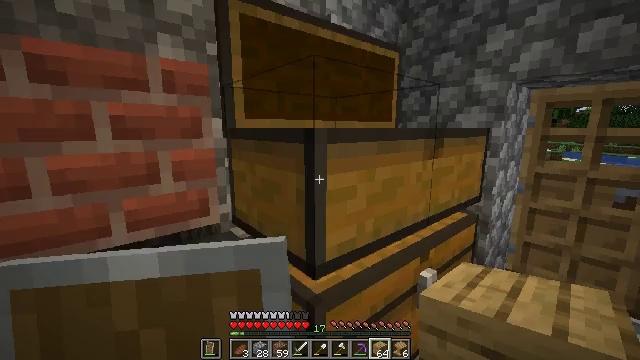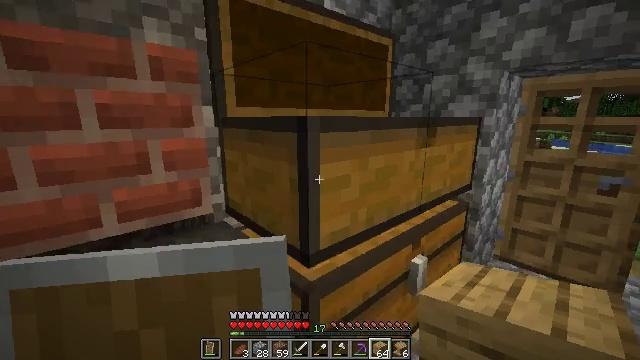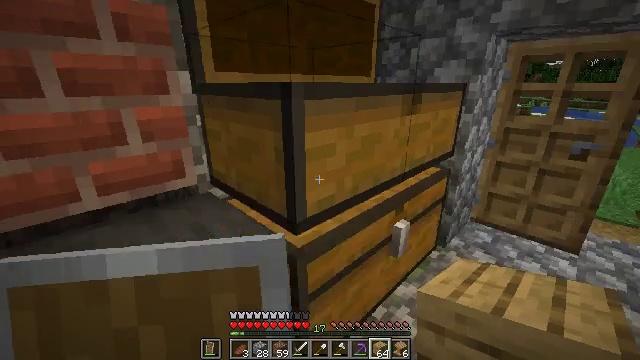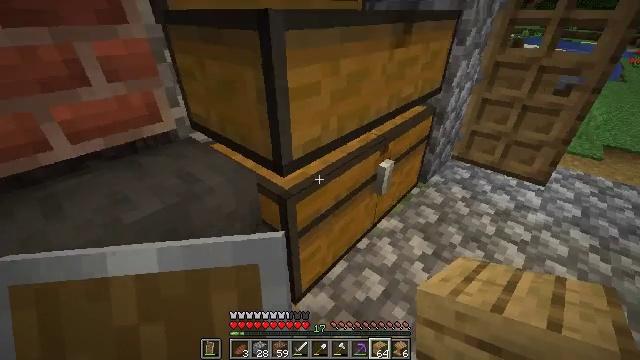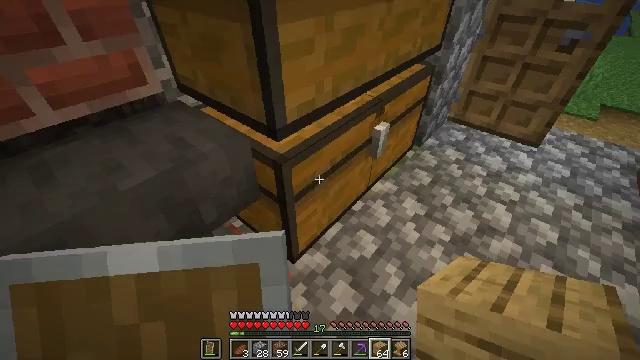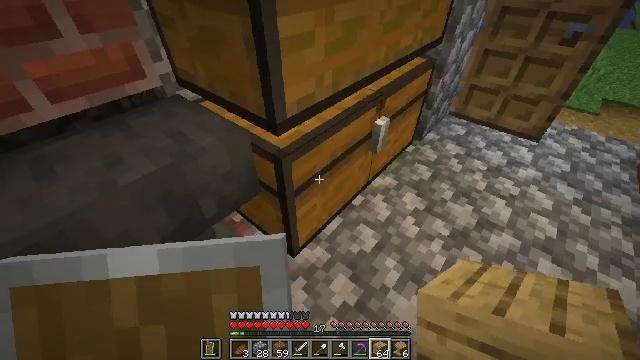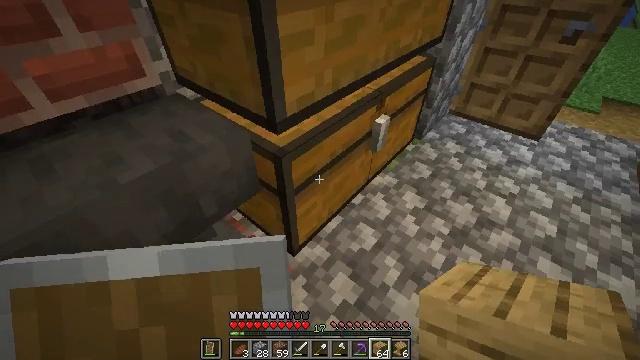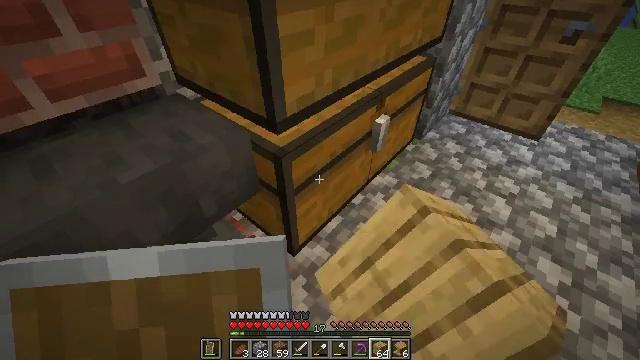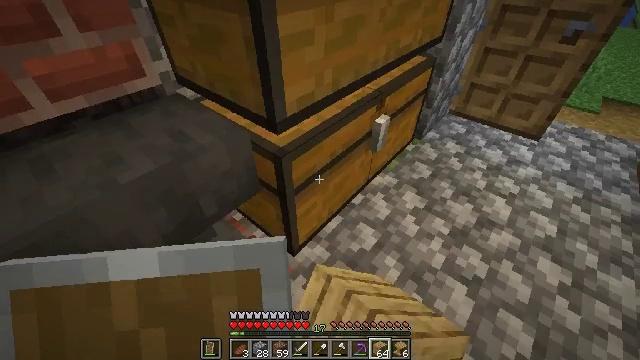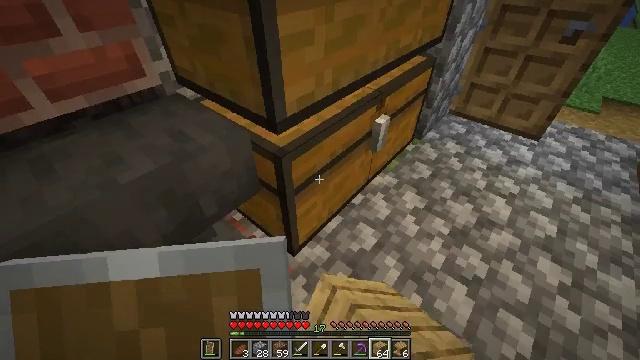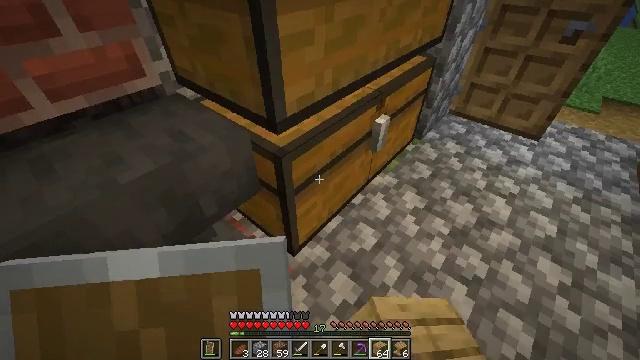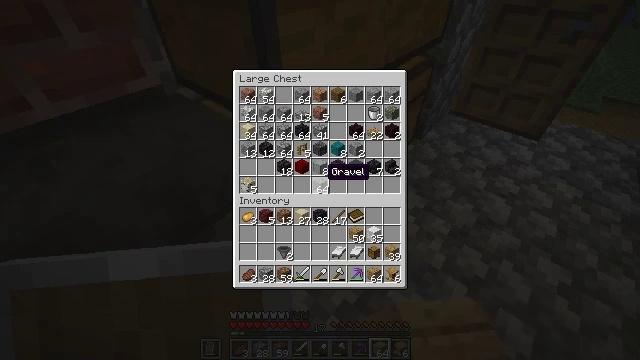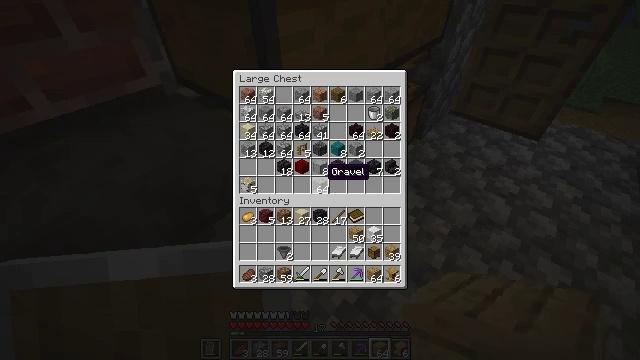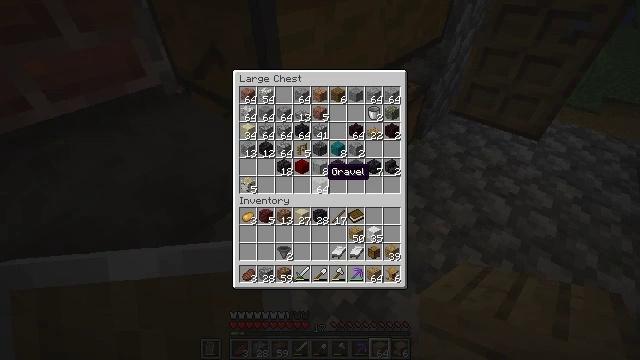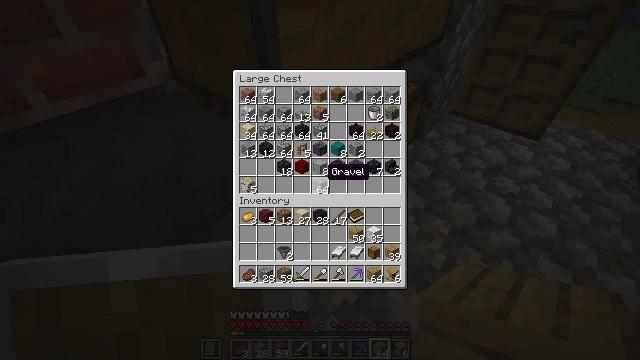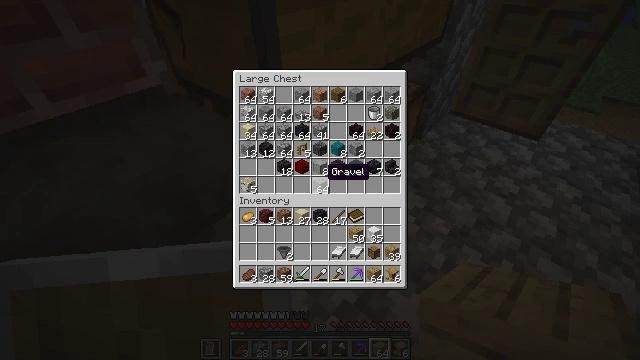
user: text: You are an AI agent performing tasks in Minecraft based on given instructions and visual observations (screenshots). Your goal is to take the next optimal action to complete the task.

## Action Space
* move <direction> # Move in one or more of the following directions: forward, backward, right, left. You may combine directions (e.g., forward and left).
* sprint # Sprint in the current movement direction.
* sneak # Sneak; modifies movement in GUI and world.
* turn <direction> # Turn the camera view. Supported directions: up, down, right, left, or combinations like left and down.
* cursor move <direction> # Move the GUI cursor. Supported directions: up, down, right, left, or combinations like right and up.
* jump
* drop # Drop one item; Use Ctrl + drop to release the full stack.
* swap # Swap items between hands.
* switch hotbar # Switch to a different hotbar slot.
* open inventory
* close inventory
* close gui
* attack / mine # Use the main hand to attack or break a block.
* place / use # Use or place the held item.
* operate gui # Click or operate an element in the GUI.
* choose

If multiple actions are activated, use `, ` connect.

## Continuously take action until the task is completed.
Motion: motion action
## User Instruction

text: Take wooden slabs to craft a composter.
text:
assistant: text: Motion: turn right and down, close inventory
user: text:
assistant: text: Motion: turn right and down, close inventory
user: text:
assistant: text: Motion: turn right and down
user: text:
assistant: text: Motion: turn right and down
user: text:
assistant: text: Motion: turn down
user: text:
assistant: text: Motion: use / place
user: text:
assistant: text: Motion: use / place
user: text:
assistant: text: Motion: use / place
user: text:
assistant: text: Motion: use / place
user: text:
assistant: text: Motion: no_op
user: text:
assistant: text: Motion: no_op
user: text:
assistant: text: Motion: no_op
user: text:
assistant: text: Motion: no_op
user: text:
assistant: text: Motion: no_op
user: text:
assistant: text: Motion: no_op
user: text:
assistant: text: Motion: no_op
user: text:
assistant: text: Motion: no_op
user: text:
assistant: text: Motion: no_op
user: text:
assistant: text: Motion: no_op
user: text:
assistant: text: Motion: no_op
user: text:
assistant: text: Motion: no_op
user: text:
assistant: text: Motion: no_op
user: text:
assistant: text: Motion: turn right and up
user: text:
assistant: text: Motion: turn right and up
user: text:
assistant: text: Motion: turn up
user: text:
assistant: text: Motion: no_op
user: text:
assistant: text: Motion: no_op
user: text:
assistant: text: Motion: no_op
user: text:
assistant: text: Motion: no_op
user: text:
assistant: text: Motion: no_op